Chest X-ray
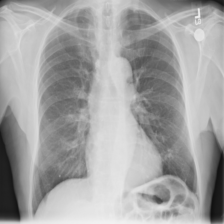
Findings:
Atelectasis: negative
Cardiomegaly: negative
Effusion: negative
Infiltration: negative
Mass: negative
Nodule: negative
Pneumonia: negative
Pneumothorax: negative
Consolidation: negative
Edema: negative
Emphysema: negative
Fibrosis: negative
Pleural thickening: negative
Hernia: negative